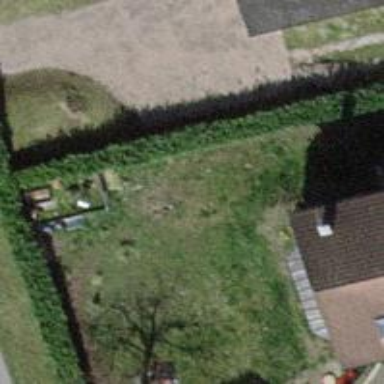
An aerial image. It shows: Hedge acting as barrier.